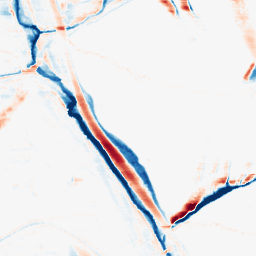
Category: morphological
Decomposition family: morphological_rect
Decomposition parameters: operation: average
width: 20
height: 5
Upsampling method: linear_exact
Upsampling parameters: scale: 4
Upsampling scale: 4